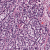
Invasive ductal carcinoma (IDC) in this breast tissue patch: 1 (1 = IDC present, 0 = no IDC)